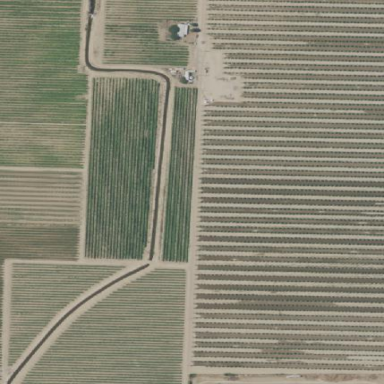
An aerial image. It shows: Vineyard.